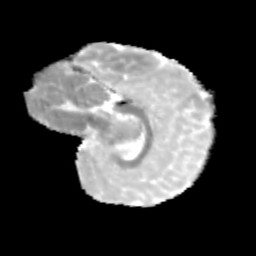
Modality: MD
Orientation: sagittal
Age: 10
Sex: female
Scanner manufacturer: siemens
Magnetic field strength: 3 T
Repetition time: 3.8 s
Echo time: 0.07 s